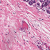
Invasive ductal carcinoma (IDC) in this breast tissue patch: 0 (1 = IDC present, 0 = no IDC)